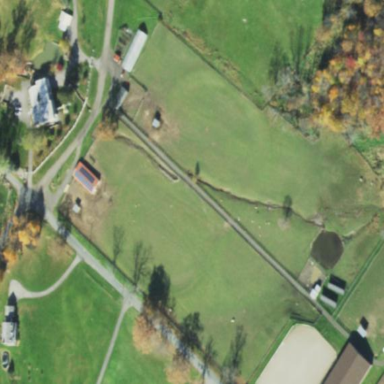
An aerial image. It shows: Pasture used for horse riding located in meadow.